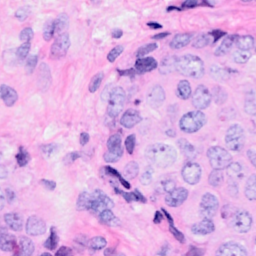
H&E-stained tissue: Breast